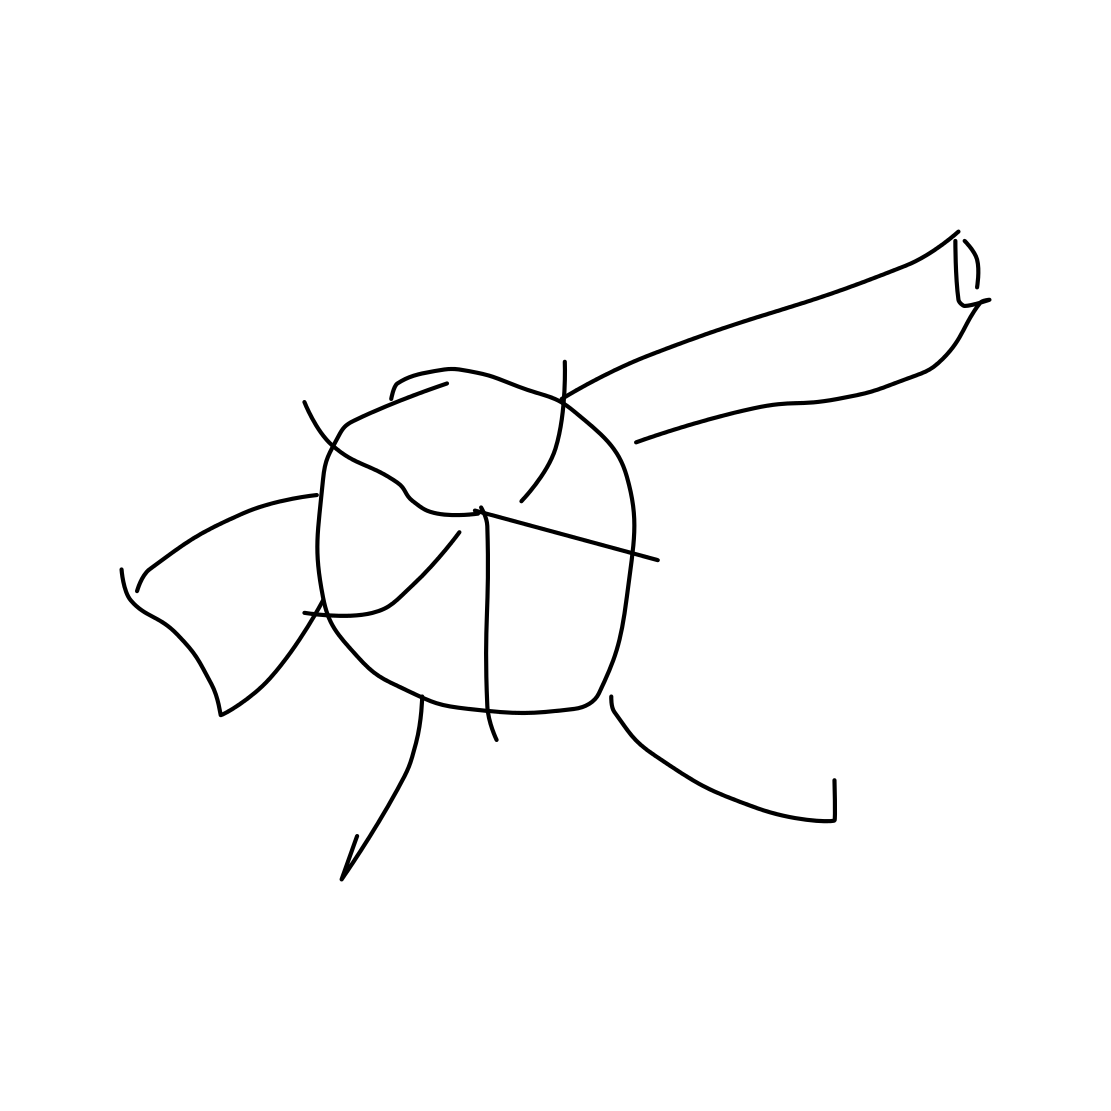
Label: cannon